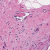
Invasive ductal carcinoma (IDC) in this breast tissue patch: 0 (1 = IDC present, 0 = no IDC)